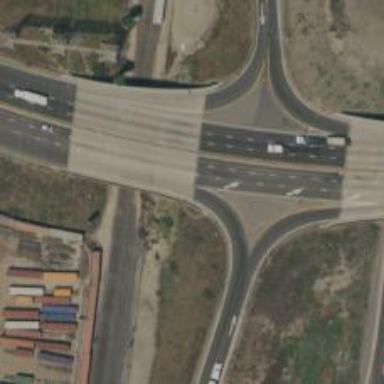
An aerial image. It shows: Bridge on motorway link with cloverleaf junction.